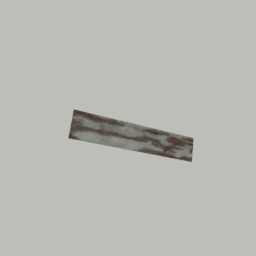
Label: architecture